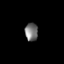
Tissue: prostate
Cell type: T cells
Senescence score: 0.3614
Nuclear area (px): 228
Mean DAPI intensity: 119.377